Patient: sex F, age 29
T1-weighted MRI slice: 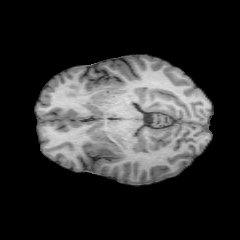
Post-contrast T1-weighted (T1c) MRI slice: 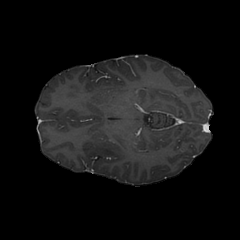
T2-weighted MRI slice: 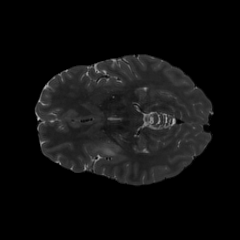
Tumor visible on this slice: yes
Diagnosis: Astrocytoma, IDH-mutant
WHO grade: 2